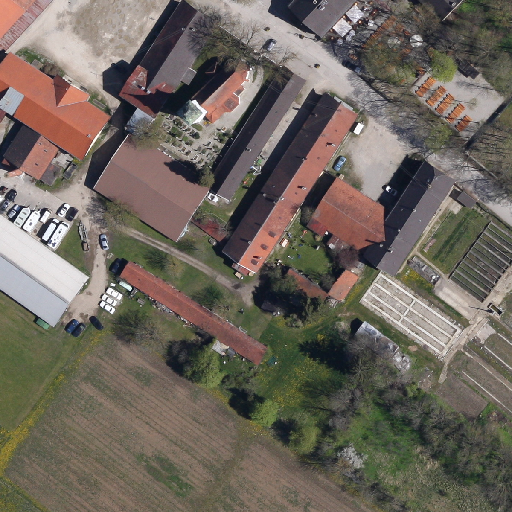
Referring expression: light-duty vehicle